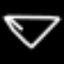
Label: diamond